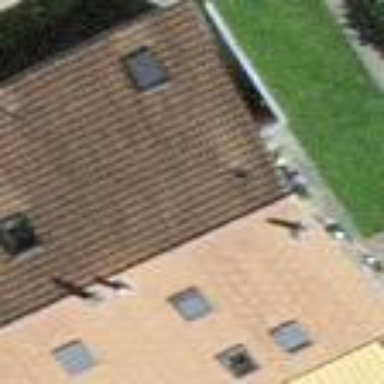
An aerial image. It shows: Residential building.